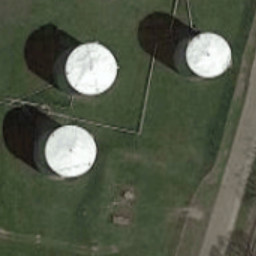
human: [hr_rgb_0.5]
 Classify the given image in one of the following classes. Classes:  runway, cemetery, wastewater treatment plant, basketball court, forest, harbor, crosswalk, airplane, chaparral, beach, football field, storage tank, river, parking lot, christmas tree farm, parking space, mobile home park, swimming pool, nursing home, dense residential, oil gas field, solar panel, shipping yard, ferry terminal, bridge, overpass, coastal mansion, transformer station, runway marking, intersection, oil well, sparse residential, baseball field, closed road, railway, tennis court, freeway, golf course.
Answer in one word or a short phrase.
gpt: storage tank